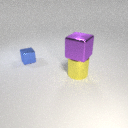
large purple metal cube above large yellow metal cylinder